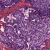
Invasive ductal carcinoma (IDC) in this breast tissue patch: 1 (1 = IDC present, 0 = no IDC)